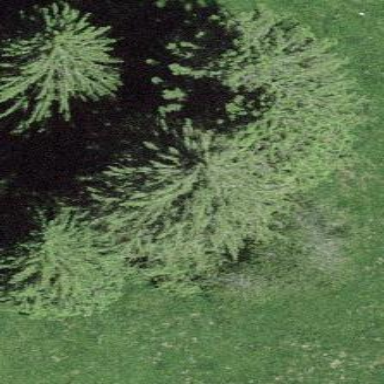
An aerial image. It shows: Beautiful woodland area.